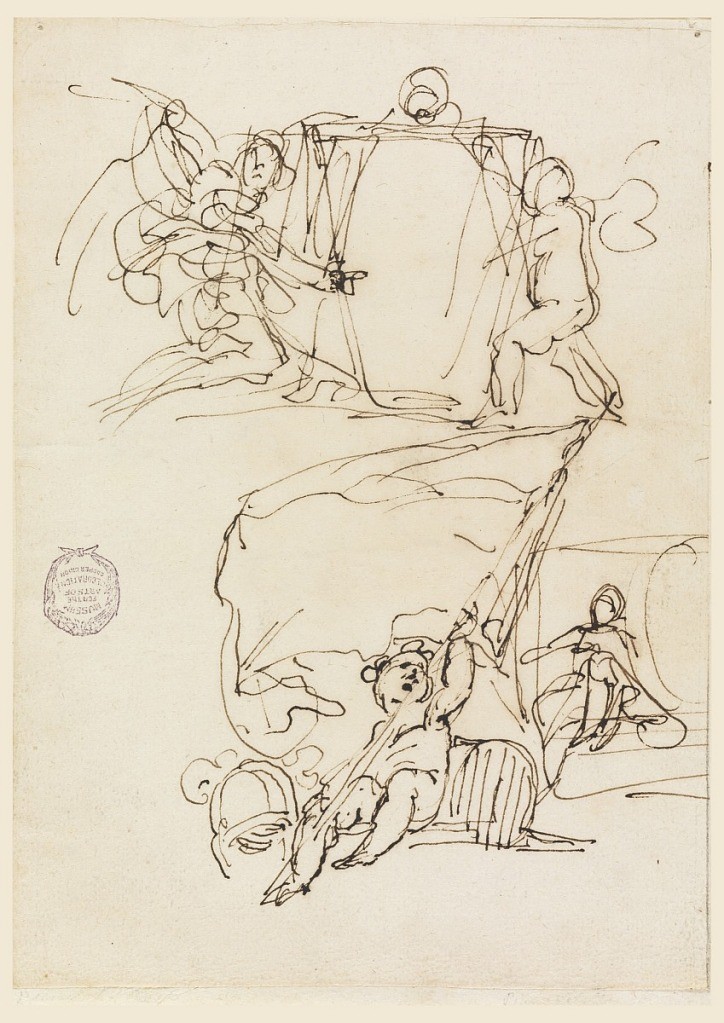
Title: Three sketches
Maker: Carlo Marchionni, Italian, 1702–1786
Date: before 1775
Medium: Pen and ink on laid paper
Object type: Drawing
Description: Above escutcheon supported at left by a kneeling large angel, at right by a standing smaller one. Below: left, putto sitting between trophy, holding big banner; right female figure sitting beside escutcheon, a cresting.